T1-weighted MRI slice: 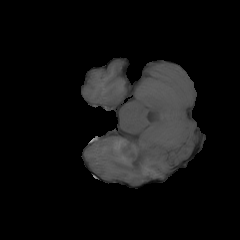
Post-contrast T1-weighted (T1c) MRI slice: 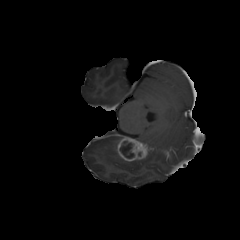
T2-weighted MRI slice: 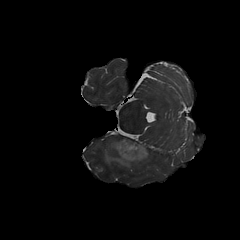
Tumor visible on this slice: yes